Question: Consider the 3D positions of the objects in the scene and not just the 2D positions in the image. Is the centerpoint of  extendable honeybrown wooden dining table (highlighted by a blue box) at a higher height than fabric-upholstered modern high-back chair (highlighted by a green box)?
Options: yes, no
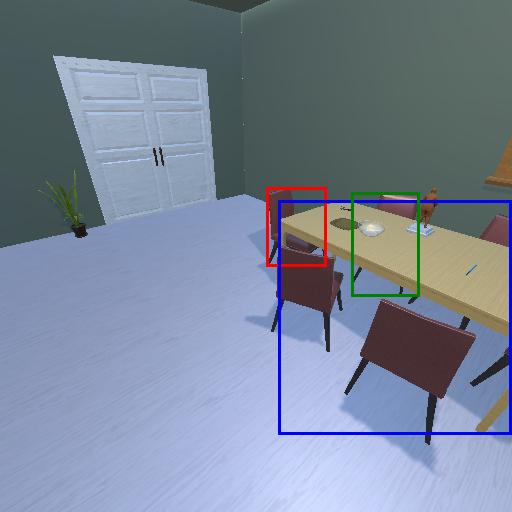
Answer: yes